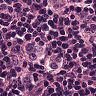
Metastatic tissue present: yes